Question: I am working on my third year project and I'm struggling with this one section so badly, I have looked around and found some answers but I really done know how to implement in my code because it always just doesn't work. So I don't know what I'm doing wrong.
What i would like is for the partial view to change when the drop down selected item has changed.
This is what was generated in the view for this section.
'''
<div class="form-group">
@Html.LabelFor(model => model.TypeID, "TypeID", new { @class = "control-label col-md-2" })
<div class="col-md-10">
@Html.DropDownList("TypeID", String.Empty)
@Html.ValidationMessageFor(model => model.TypeID)
</div>
</div>
'''
Most solutions I have seen use a @html.dropdownlistfor().
Any help would be appreciated even if you could just point me to the right place.

The drop down list is filled from the database relationships.
I have got this to work if i use labels in an "a" tag with an href but they are hard coded onto the page. I want to use the drop down list so that if i update the database it will have the updated list instead of me going to change it in the code, its also more user friendly in my eyes.
Thanx in advance
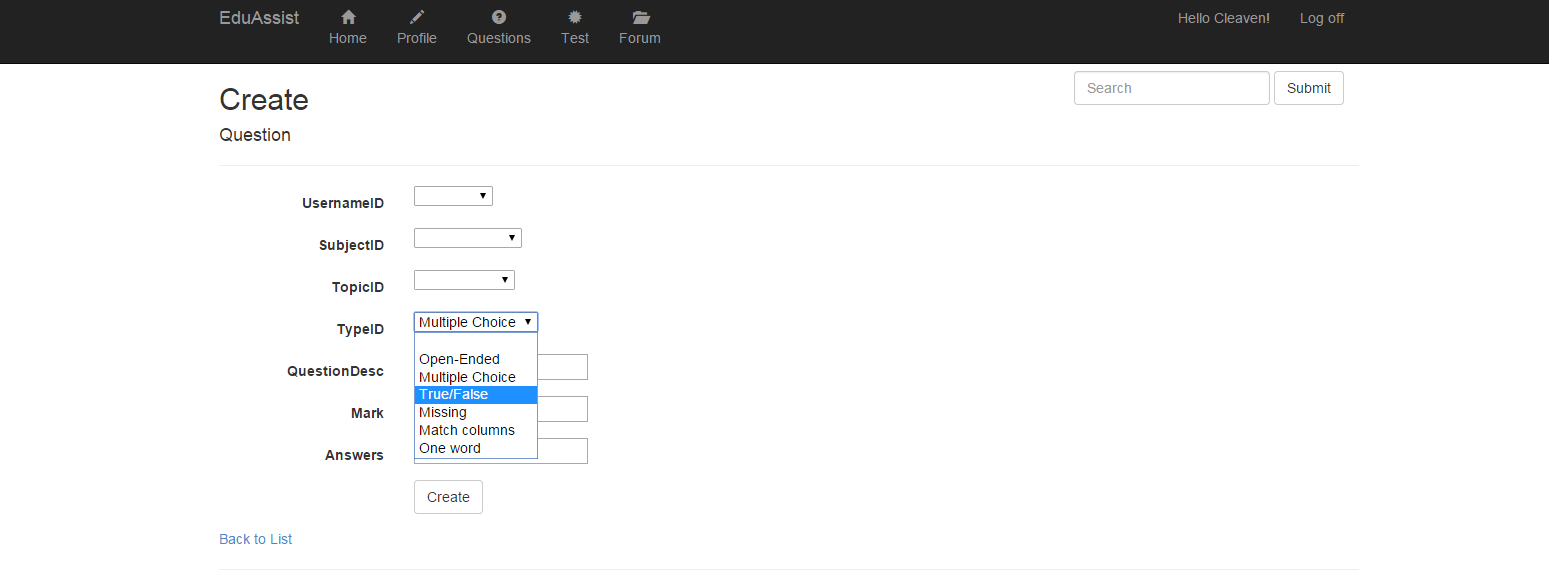
Answer: You could retrieve the data from the server and construct/change the DOM via JQuery, or you could use a partial view that is appropriate for each question type, attaching an event handler to the 'change' event of the drop-down via JQuery.
One approach, loading partial views:
yourNamespace.yourScript.js file (include the file in your main view via the '<script>' tag with the 'src' attribute):
'''
(function ($) {
if (!window.yourNamespace) {
window.yourNamespace = {};
}
if (!window.yourNamespace.yourPageScript) {
window.yourNamespace.yourPageScript = function () {
var populateView = function (dropDown) {
if (dropDown && dropDown.length) {
var value = dropdown.val();
$.ajax({
method: "GET",
cache: false,
url: "some.url/PopulateType",
dataType: "HTML"
data: { selectedValue: value }
})
.done(function (response) { // jQuery 1.8 deprecates success() callback
var div = $('#partialViewDiv');
div.html('');
div.html(response);
});
}
};
return {
populateView: populateView
};
};
}
}(jQuery));
'''
Your main view could have something like this:
'''
<script type="text/javascript">
// put the script section somewhere appropriate in the page
$(document).ready(function () {
var dropDown = $('#TypeId'); // assuming the ID of this element is 'TypeId'
dropDown.change(function () {
yourNamespace.yourPageScript.populateView(dropDown);
});
});
</script>
<div id="partialViewDiv">
@Html.RenderPartial("path to initial partial view", model);
</div>
'''
partial view example (adjust to be proper for any particular dropdown selection):
'''
@model namespaceName.QuestionTypeModel
<div class="form-group>
@* put controls appropriate to the particular partial views here, such as radio buttons for the multiple choice question type, etc. *@
<div>
<div class="form-group">
@Html.LabelFor(model => model.TypeID, "TypeID", new { @class = "control-label col-md-2" })
<div class="col-md-10">
@Html.DropDownList("TypeID", Model.QuestionTypeValues)
@Html.ValidationMessageFor(model => model.TypeID)
</div>
</div>
'''
Part of the controller:
'''
[HttpGet]
public ActionResult Index()
{
var model = new MainViewModel();
// populate the model with data here for the initial display, including the initial drop-down values,
// presumably the same way you do now
// into model.QuestionTypeValues
return View(model); // the main view
}
[HttpGet]
public ActionResult PopulateType(int selectedValue) // could use an enum for the selectable values
{
var model = new QuestionViewModel();
string partialViewName = null;
// populate with data appropriate to the partial views
switch (selectedValue)
{
case 0:
partialViewName = "partial view name for item 0";
// populate "model" with the appropriate data
break;
case 1:
partialViewName = "partial view name for item 1";
// populate "model" with the appropriate data
break;
// and so on...
default:
throw new ArgumentException("unknown selected value", "selectedValue");
break;
}
return PartialView(partialViewName, model);
}
'''
The approach to use jQuery to build the DOM elements instead of using partial views is left as an exercise.